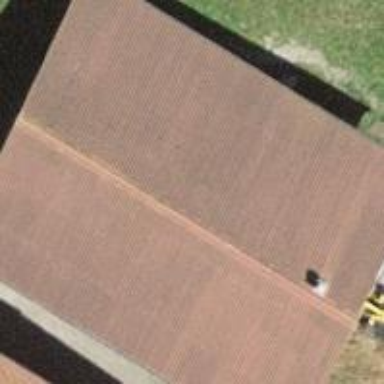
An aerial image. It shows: Barn.